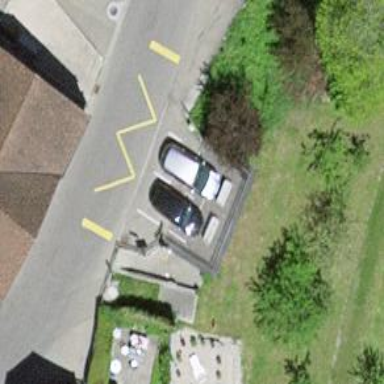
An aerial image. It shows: Bus stop with platform for public transport.